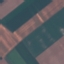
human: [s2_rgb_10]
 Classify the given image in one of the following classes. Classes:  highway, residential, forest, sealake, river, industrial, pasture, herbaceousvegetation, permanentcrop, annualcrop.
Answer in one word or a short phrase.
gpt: AnnualCrop